Field crop: maize
Growth stage: 2
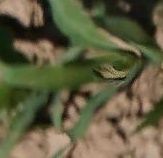
Species: maize